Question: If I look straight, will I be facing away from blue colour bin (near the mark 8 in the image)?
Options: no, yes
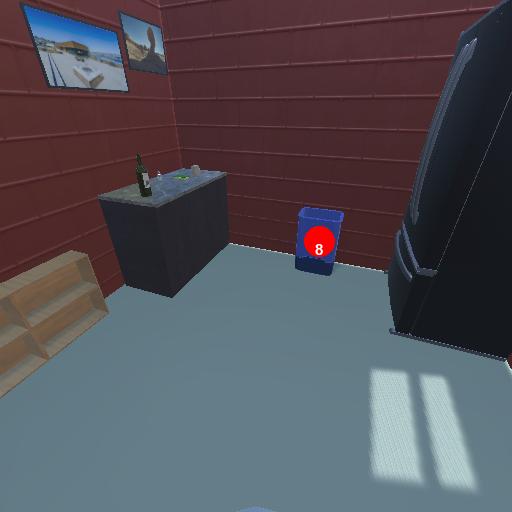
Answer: no